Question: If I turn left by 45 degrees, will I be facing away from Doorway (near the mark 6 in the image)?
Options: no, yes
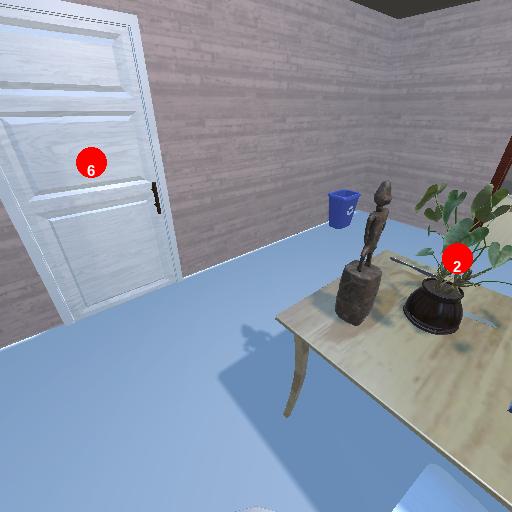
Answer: no